Question: I have a CSV file that I have been trying to upload into R. The problem is that after I put
'''
read.csv("...",header=T,sep=",")
'''
the data appears not to be properly spaced, i.e. it appears in R exactly as it appears in my CSV file. I have watched many R-tutorials about uploading files and for everyone the file appears properly spaced. How can I fix the issue here?

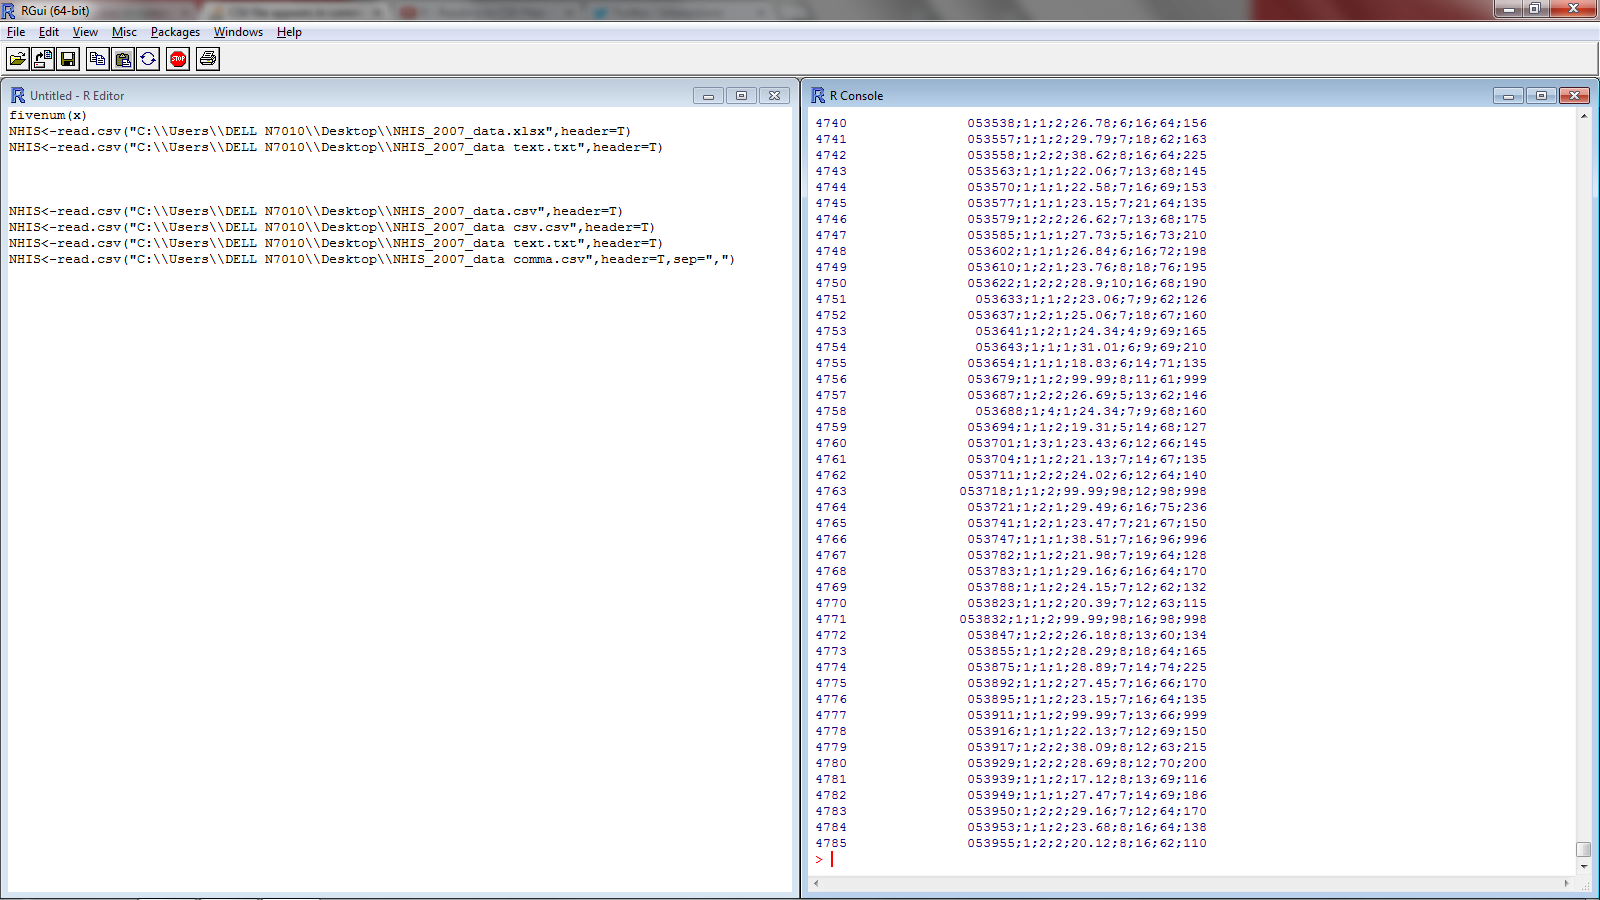
Answer: try 'read.csv2' - apparently you have semicolons (";") instead of commas (",") as separators